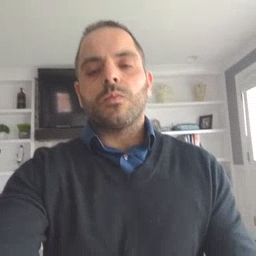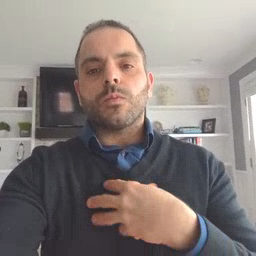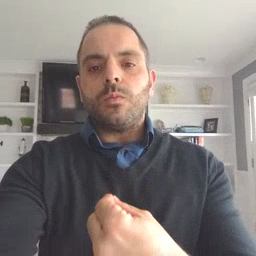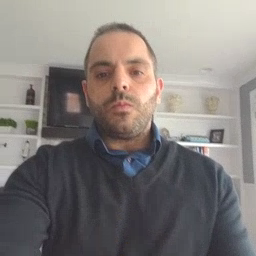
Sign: white